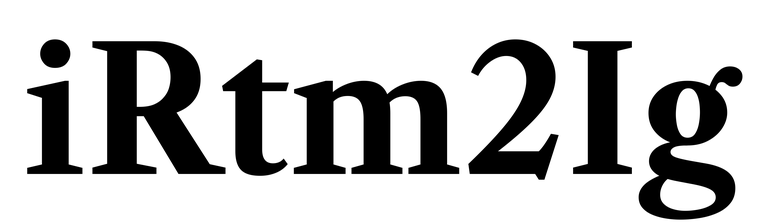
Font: LibreCaslonText_Bold